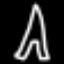
Label: The Eiffel Tower